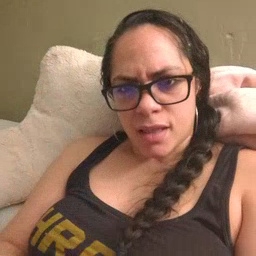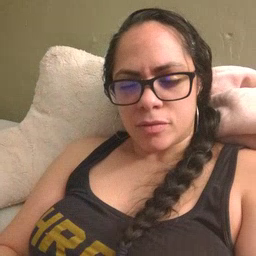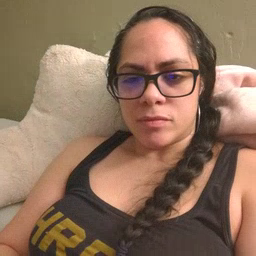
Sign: man